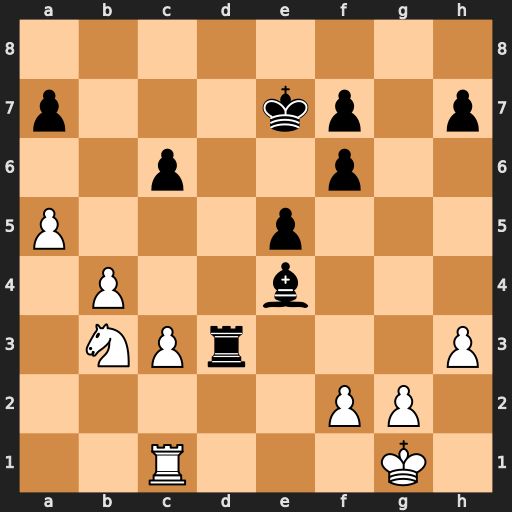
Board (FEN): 8/p3kp1p/2p2p2/P3p3/1P2b3/1NPr3P/5PP1/2R3K1
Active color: w
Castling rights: -
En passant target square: -
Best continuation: Nc5 Bg6 Nxd3